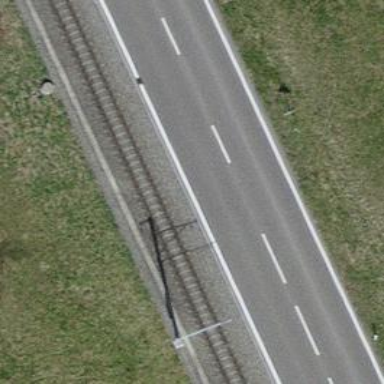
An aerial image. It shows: Narrow-gauge railway with electrified contact line.